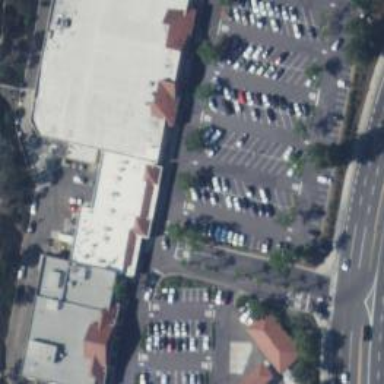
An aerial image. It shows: Retail building.